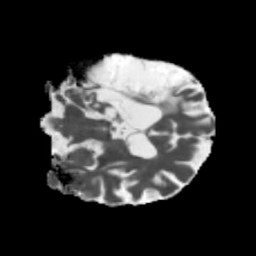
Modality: MD
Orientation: coronal
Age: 51
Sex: male
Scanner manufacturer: siemens
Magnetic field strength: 3 T
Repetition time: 5.47 s
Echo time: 0.0854 s